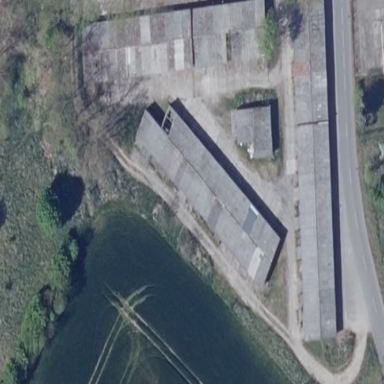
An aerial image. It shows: Group of garages.